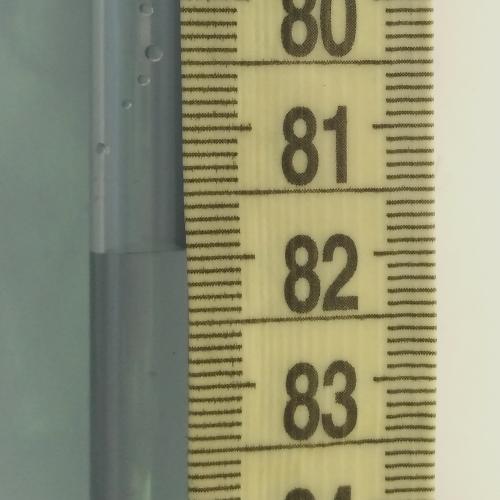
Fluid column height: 81.9 cm